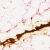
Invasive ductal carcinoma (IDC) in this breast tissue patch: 0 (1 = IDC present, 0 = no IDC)